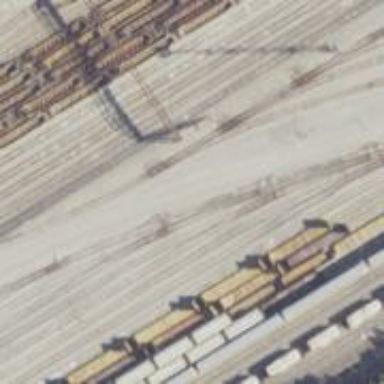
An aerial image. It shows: Railway yard used for servicing trains.